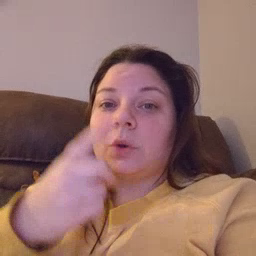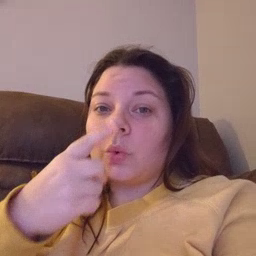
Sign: nose